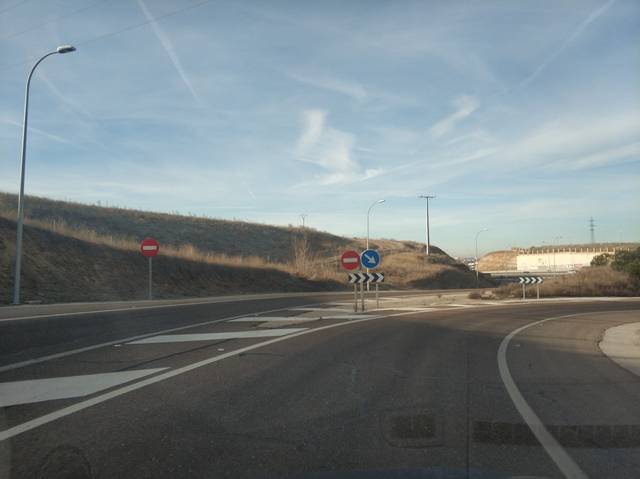
Region: Spain
Coordinates: 40.984, -5.686